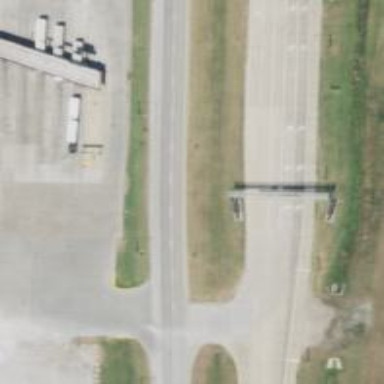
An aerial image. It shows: This image shows trunk highway that functions as expressway.